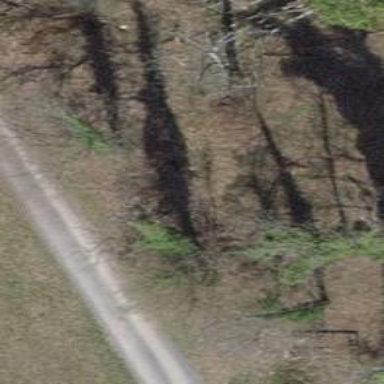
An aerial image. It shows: Culvert tunnel underneath ditch.